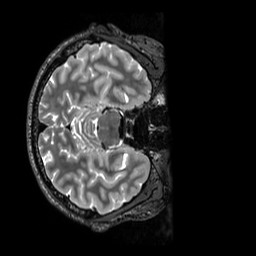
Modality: T2w
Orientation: axial
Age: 24
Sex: male
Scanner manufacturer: siemens
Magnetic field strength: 3 T
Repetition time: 3.2 s
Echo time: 0.728 s